Question: I am a newbie to Swift programming language and i found a code project from
<URL>
It has got a following error as shown in the image below. Please help me to sort it out

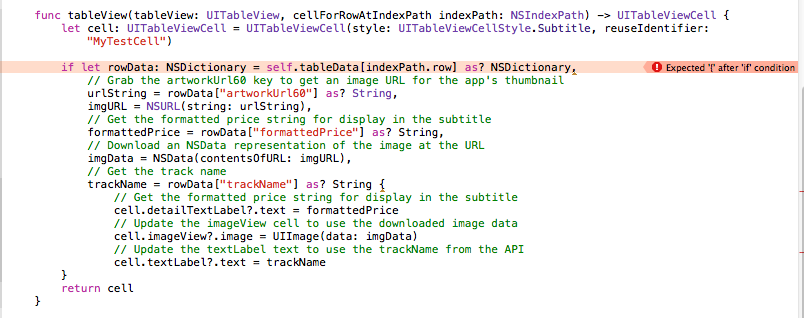
Answer: Change the line of the error to
'''
if let rowData: NSDictionary = self.tableData[indexPath.row] as? Dictionary{
'''
You will notice i changed the comma "," with a opening curly bracket "{".
This is because in Swift whenever we write an if statement we need to encapsulate our code we want to run in curly brackets.
see this <URL> for more info.
Thanks
As @Martin pointed out
> You can have multiple optional bindings within a single if-statement, they are separated by commas.
So my origional answer is now void. But I will leave it here to help inform people like myself.
Thanks again.